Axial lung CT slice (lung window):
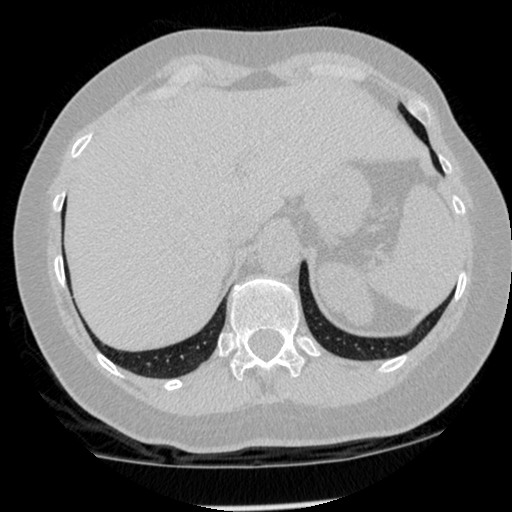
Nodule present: no